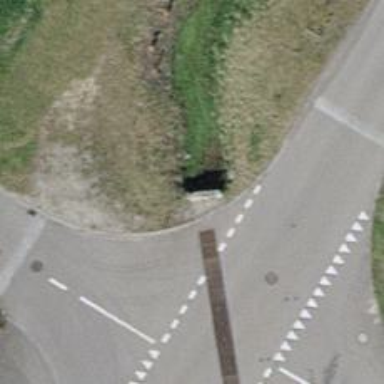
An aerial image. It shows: Tunnel.